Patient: sex M, age 74
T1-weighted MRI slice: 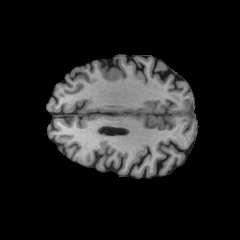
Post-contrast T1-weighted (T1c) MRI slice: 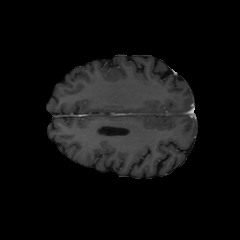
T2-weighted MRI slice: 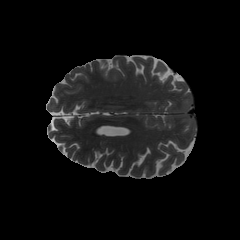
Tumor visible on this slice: no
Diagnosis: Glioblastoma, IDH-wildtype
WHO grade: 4